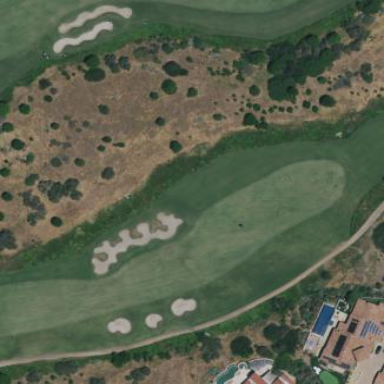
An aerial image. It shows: Area with grass used as rough in golf course.